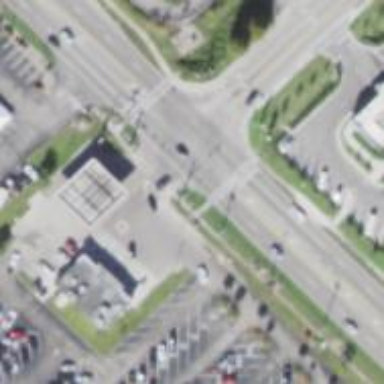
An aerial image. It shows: Uncontrolled crossing on the road.